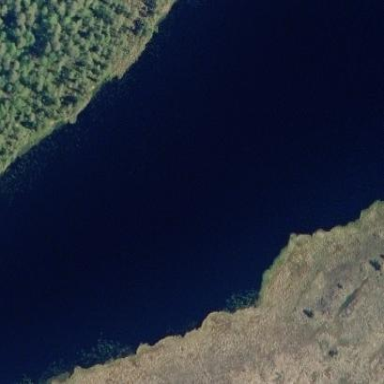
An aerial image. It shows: Serene lake surrounded by nature.